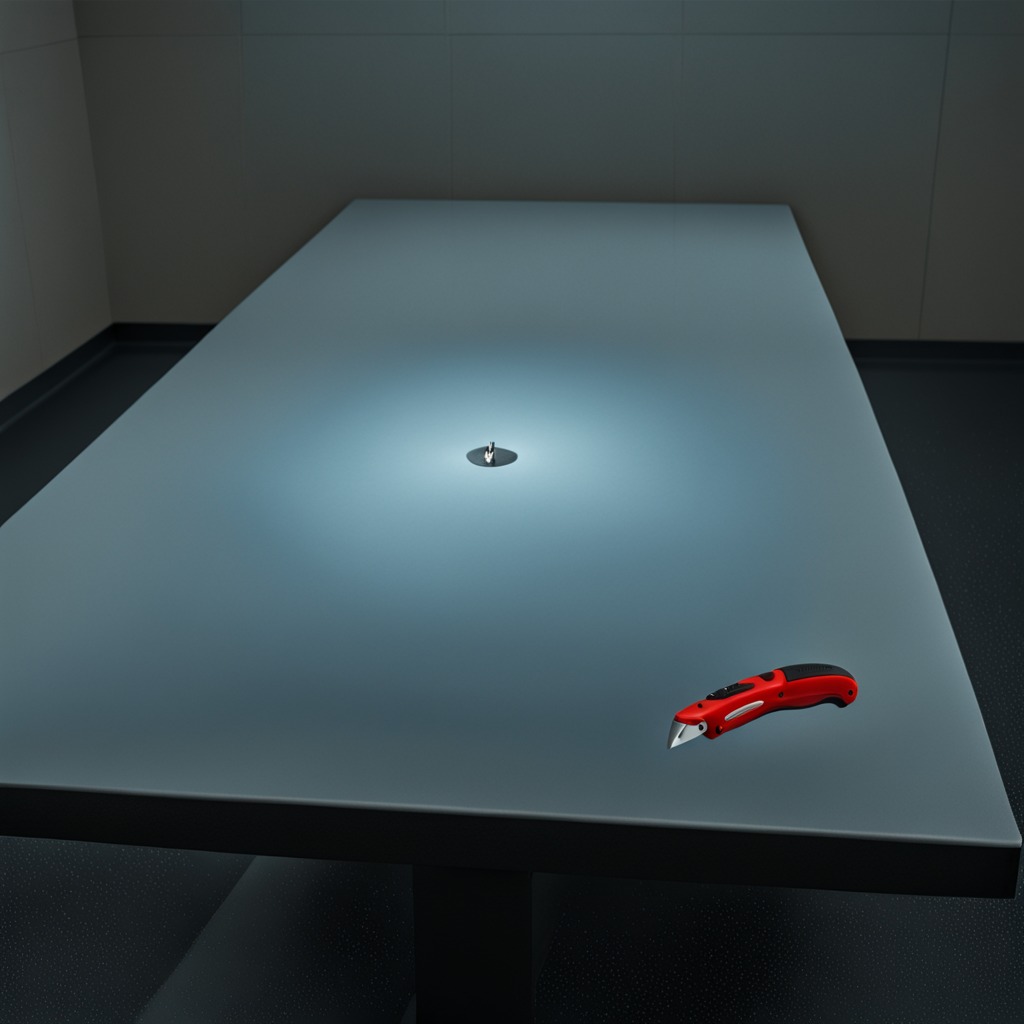
A utility knife is lying on the clean empty table in a railway signal maintenance room.